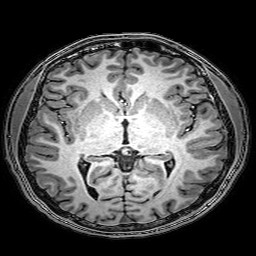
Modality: T1w
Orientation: coronal
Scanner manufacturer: philips
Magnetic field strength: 3 T
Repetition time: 0.0096 s
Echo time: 0.0046 s